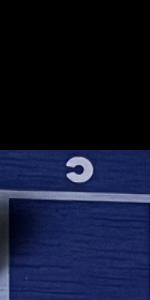
Label: Empty